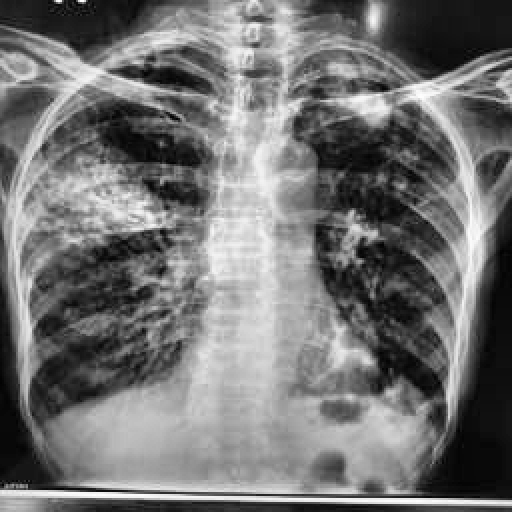
Finding: TUBERCULOSIS